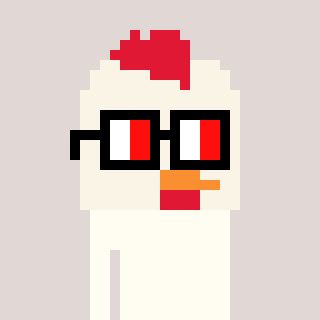
a pixel art character with square glasses with black frames and red eyes, a chicken-shaped head and a cold-colored body on a warm background